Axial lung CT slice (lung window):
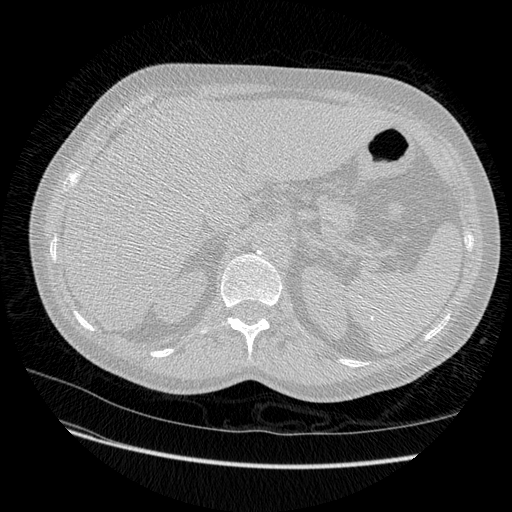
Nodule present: no